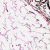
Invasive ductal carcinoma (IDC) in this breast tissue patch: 0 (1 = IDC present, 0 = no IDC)